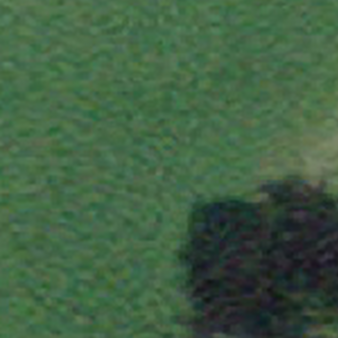
Label: other